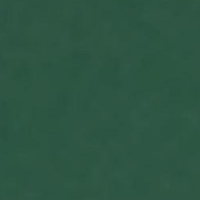
EUNIS habitat code: 14
Species observed at this site:
Phalacrocorax carbo